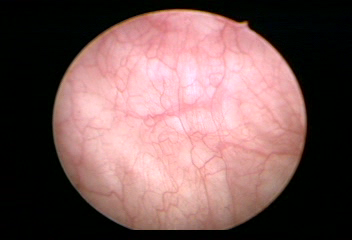
Modality: WLC
Class: Normal mucosa
Bladder cancer association: No